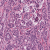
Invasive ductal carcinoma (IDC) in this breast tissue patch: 1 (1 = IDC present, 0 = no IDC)